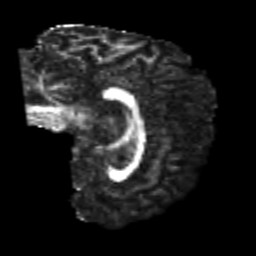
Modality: FA
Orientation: sagittal
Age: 21
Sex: male
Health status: healthy
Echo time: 0.074 s